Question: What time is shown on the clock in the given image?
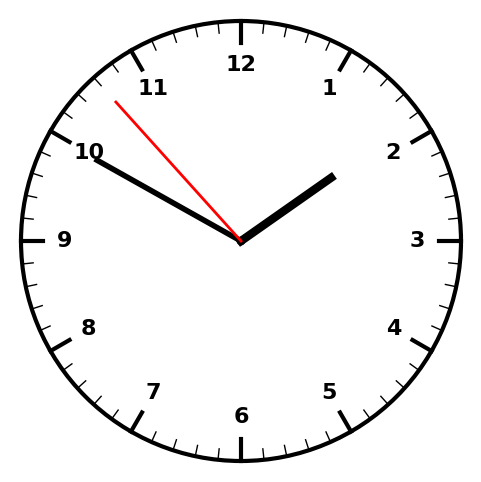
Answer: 01:49:53